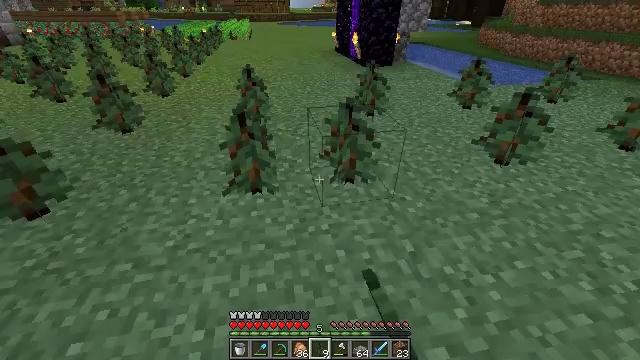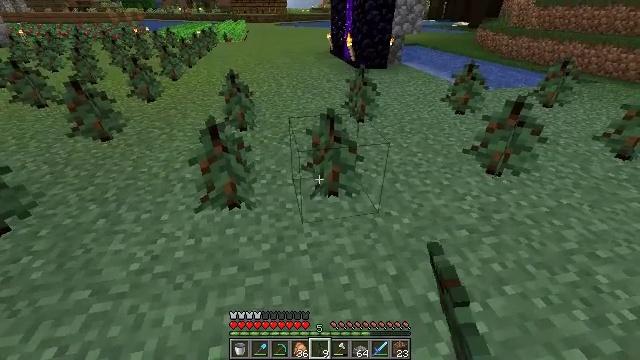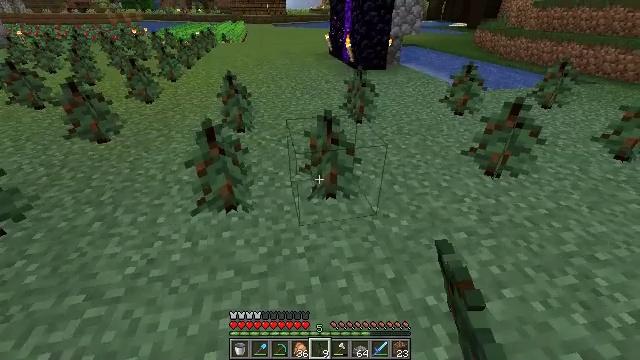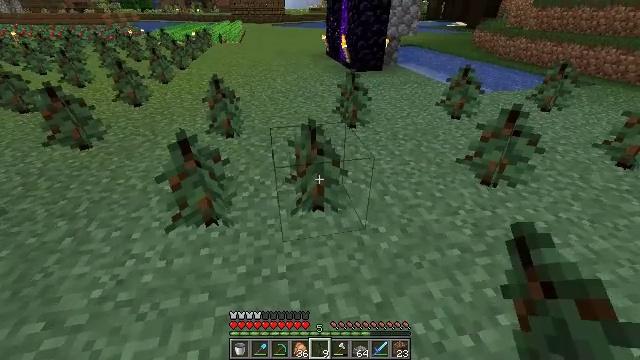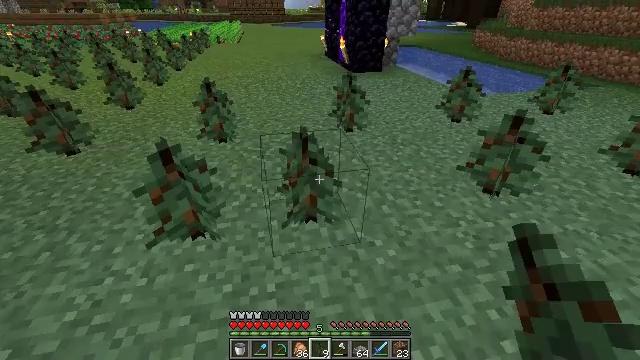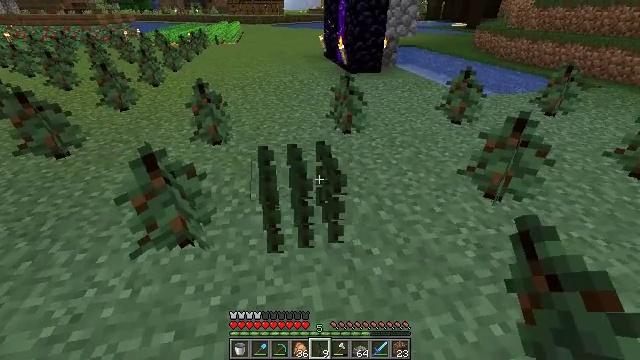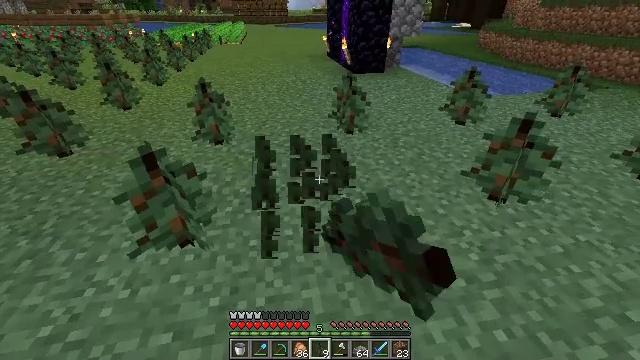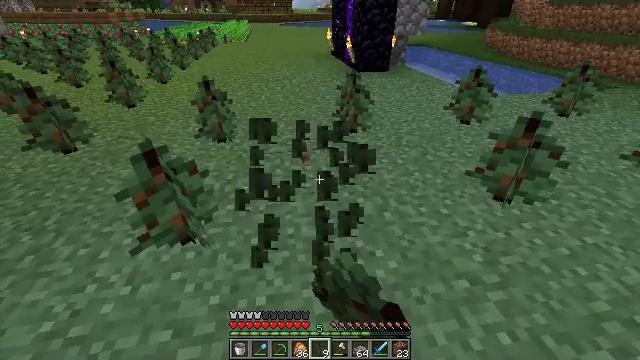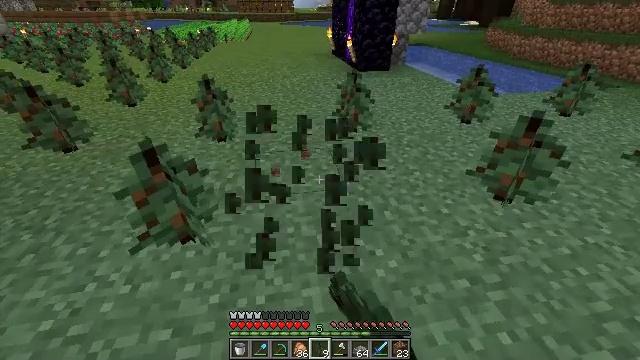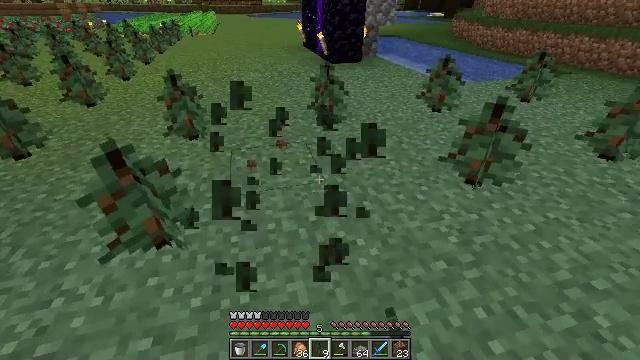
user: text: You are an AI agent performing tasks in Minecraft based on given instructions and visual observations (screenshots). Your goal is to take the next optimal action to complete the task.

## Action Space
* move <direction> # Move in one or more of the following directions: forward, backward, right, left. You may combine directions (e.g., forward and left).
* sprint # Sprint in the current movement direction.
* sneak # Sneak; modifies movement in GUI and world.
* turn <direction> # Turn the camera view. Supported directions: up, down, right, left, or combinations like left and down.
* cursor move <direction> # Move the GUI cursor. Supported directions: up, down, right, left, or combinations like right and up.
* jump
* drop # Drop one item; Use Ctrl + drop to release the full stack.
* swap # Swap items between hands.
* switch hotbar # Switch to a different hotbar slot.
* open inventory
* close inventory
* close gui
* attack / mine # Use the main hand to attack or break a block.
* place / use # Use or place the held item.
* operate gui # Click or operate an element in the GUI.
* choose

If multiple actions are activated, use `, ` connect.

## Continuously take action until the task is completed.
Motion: motion action
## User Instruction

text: Mine the small spruce sapling.
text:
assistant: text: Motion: move forward and move right
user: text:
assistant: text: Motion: move forward and move right
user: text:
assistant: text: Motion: move forward
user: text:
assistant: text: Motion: no_op
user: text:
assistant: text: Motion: attack / mine
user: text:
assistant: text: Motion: attack / mine
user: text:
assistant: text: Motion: attack / mine
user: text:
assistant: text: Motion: attack / mine
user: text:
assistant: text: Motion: turn right and down
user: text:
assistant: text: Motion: no_op